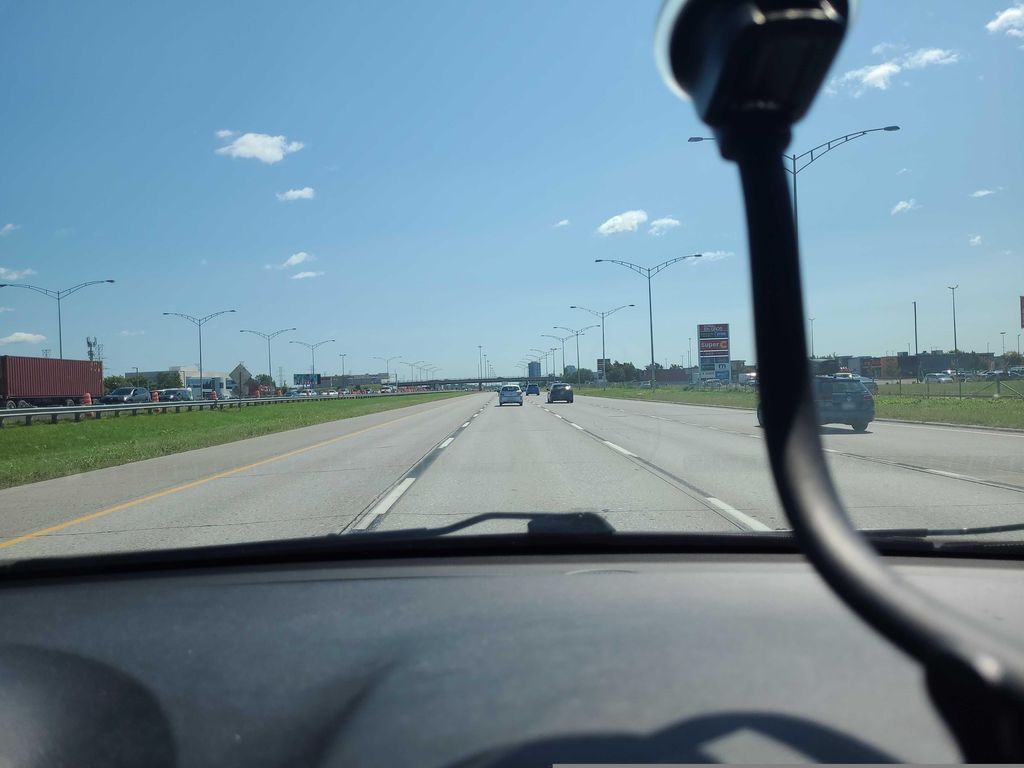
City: montreal